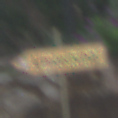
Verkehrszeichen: UmleitungswegweiserLinksweisend
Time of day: MorningAfternoon
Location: Outdoor (Urban)
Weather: PartlyCloudy
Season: NotSpecified
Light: Natural